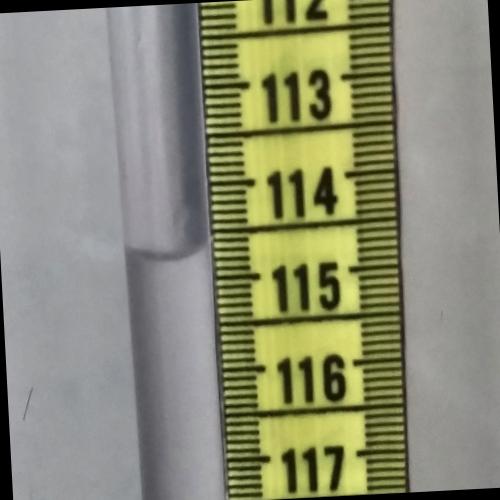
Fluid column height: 114.7 cm